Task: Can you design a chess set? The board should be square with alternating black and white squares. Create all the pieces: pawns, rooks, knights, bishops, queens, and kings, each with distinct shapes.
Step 2006:
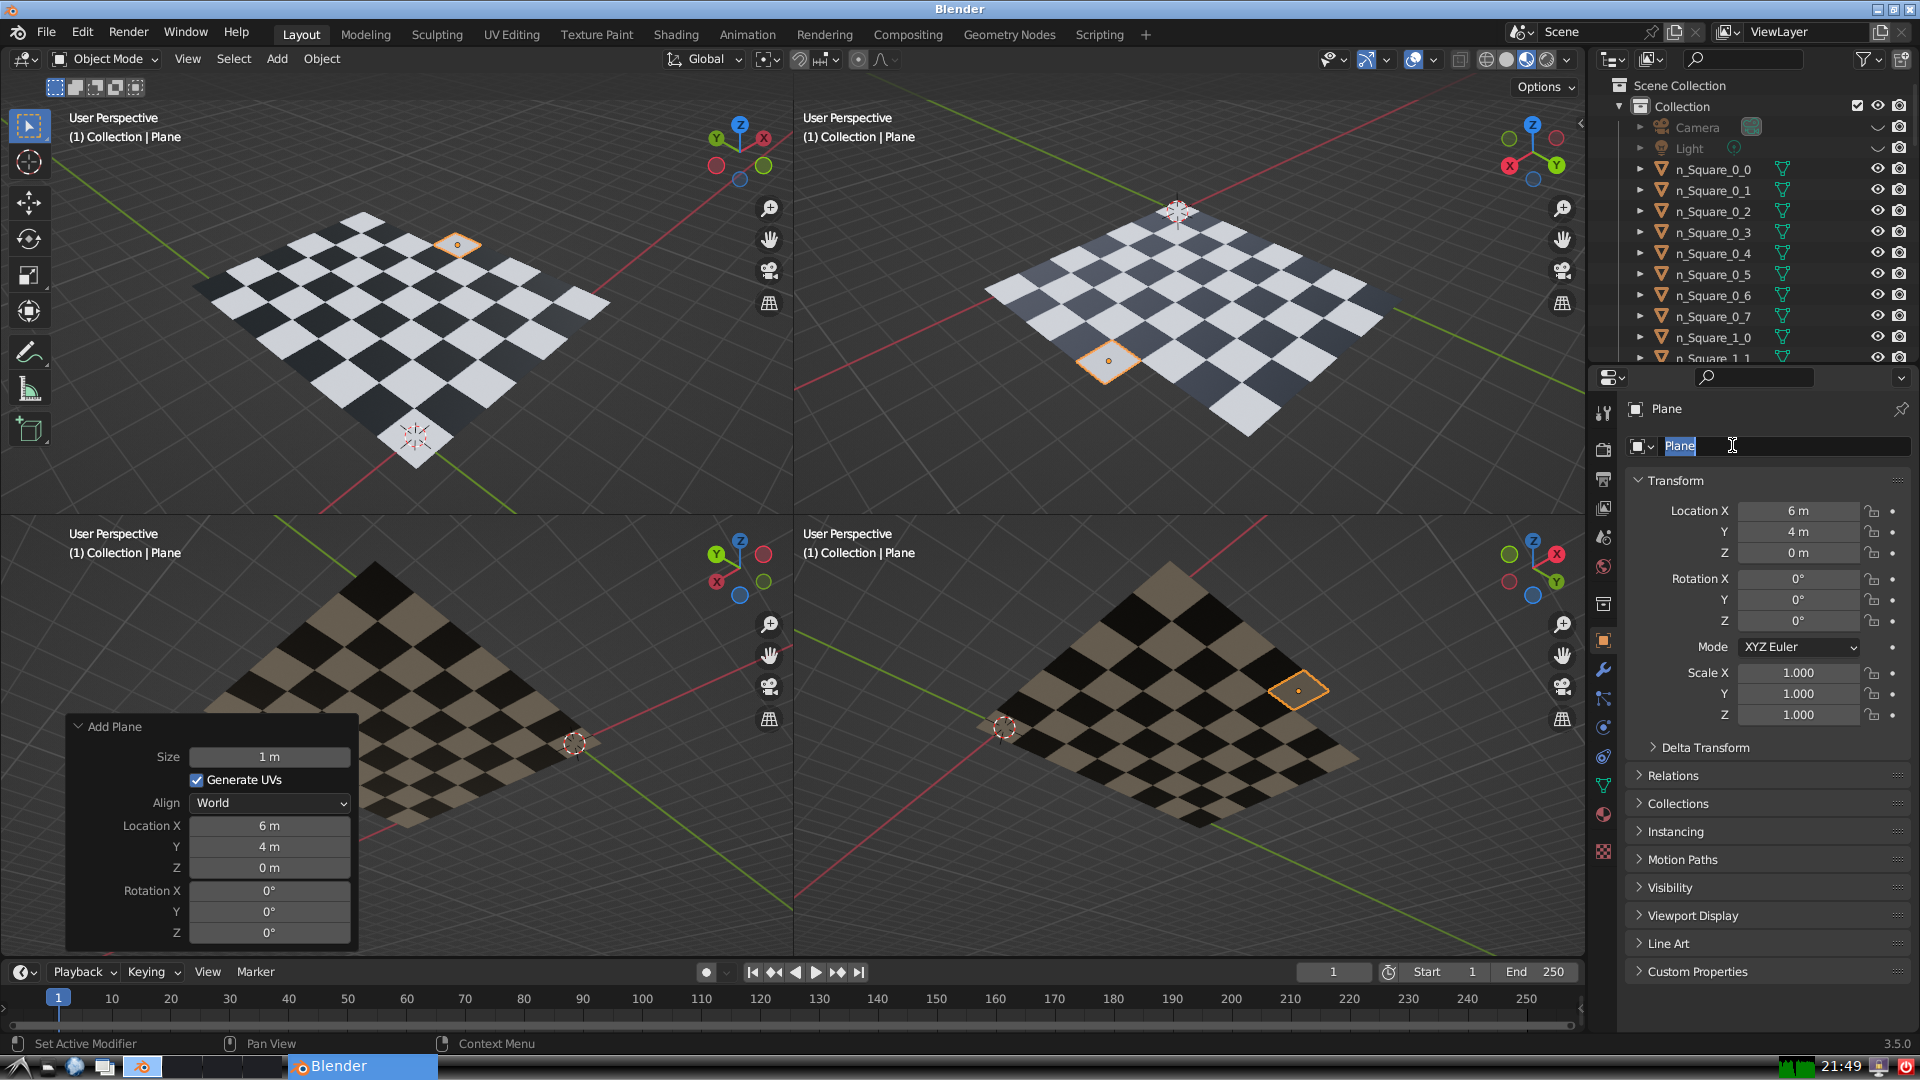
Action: input_text: n_Square_6_4